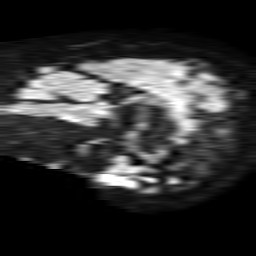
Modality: TRACE
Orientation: sagittal
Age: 59
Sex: male
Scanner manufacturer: philips
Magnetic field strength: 1.5 T
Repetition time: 4.6 s
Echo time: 0.08941 s